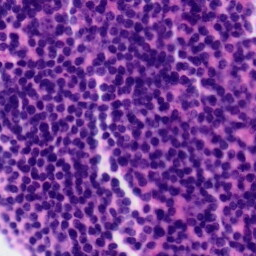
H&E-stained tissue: Tonsil